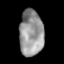
Tissue: lung
Cell type: T cells
Senescence score: 0.1985
Nuclear area (px): 1084
Mean DAPI intensity: 150.234